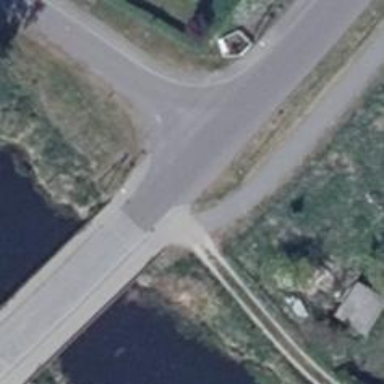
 featuring bridge. There is cycle track alongside it."